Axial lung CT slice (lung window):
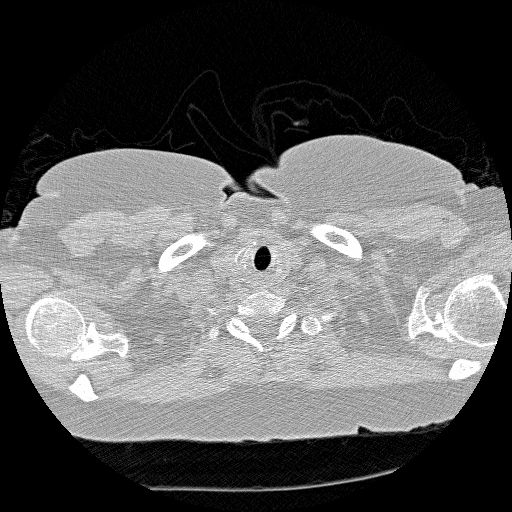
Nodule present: no